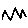
Label: zigzag